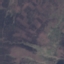
Land use / land cover class: HerbaceousVegetation